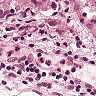
Metastatic tissue present: yes